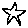
Label: star